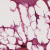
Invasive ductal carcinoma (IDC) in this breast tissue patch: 0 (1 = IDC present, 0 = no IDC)